Question: I have a (legacy) table with two guid fields. The second guid field can be null, but I want to auto-generate a non-dupe guid on insert using linq to sql. I have auto-sync set to "OnInsert" and Auto Generate Value set to True. But for some reason, it is not autogenerating/inserting guid values when the records are being put in the DB. I guess I could loop generating guids until I find one that is not in the DB and then add it in, but that does not seem very elegant. I am sure there is a better way to do this using linq to sql. Any suggestions on how to do this? Is it not making the guid because the nullable property is set to T?

I had a similar issue before, but learned how to change the properties of the ID field so that linq to sql could add the guid <URL> I can't use that solution here because the guid in this case is nullable and is not the PK, so I can't change the properties the way I did in the linked question.
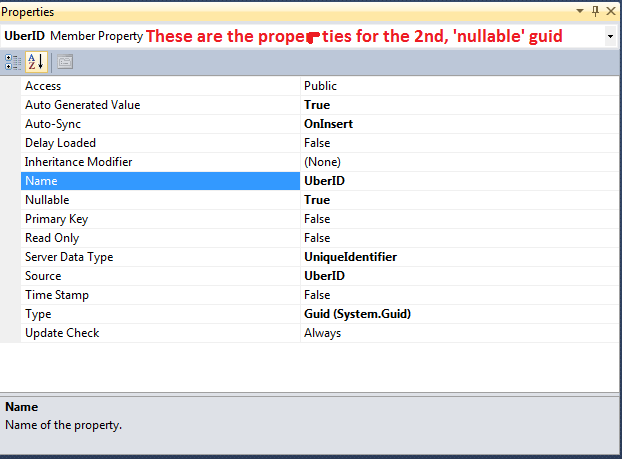
Answer: > I guess I could loop generating guids until I find one that is not in the DB...
If you use 'Guid.NewGuid()' to generate GUIDs, you should never generate two that are identical. If that happens, you will have just beaten absolutely incredible odds. It is safe to assume that 'Guid.NewGuid()' will return a GUID that nobody on the planet has ever generated before.